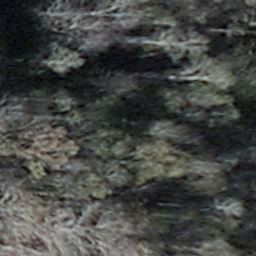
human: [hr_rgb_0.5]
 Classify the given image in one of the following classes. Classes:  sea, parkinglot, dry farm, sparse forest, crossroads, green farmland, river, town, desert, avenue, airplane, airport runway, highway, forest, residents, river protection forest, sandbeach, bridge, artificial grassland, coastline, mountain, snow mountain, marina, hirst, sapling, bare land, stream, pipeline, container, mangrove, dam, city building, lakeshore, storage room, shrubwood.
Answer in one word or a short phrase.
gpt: shrubwood